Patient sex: M
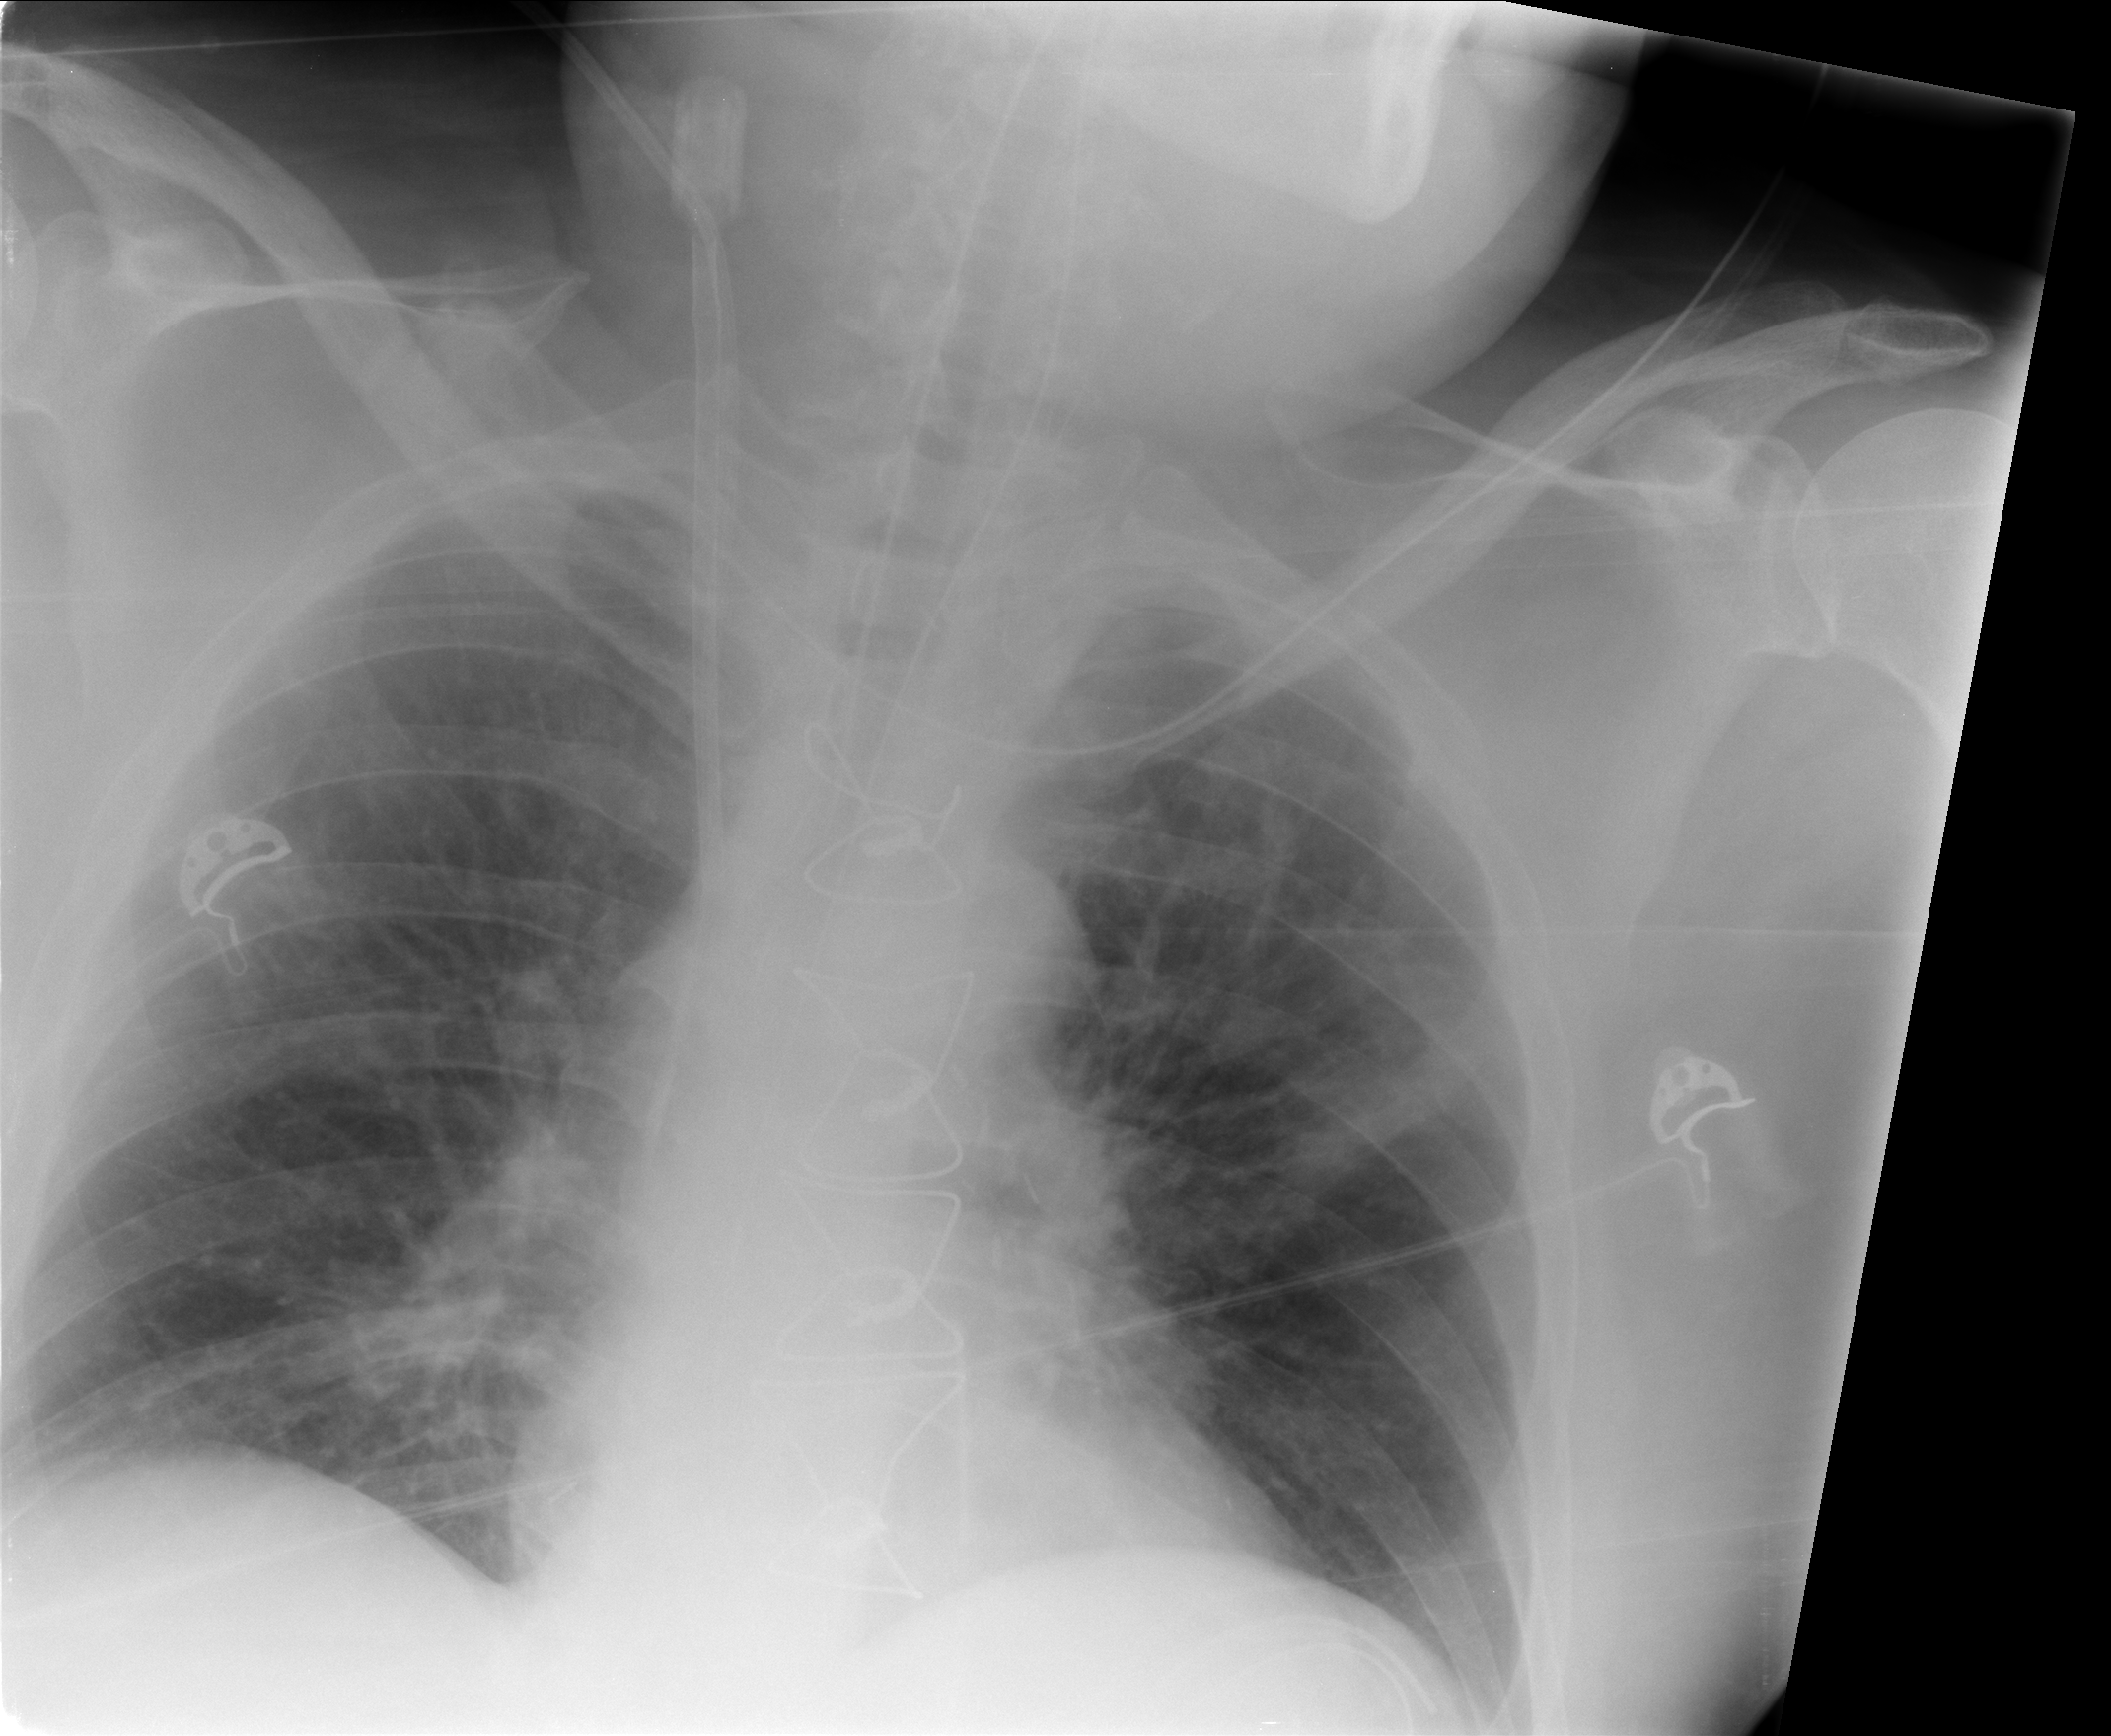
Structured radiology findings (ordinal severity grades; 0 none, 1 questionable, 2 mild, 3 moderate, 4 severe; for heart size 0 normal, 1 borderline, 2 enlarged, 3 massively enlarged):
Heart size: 0
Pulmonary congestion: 2
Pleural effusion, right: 1
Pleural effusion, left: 0
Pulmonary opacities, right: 0
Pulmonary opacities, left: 0
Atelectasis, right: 1
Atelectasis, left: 2